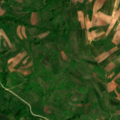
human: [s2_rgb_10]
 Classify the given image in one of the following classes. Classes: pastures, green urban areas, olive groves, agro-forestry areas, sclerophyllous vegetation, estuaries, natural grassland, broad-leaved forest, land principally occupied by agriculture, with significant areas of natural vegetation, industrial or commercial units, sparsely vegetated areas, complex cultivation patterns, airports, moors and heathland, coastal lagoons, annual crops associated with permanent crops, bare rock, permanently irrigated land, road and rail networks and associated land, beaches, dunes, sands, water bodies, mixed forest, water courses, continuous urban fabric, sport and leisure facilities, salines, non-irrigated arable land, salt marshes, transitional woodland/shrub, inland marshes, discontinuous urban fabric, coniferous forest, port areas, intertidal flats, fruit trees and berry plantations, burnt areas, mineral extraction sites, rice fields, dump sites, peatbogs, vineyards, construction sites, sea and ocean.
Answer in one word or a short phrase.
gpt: complex cultivation patterns, land principally occupied by agriculture, with significant areas of natural vegetation